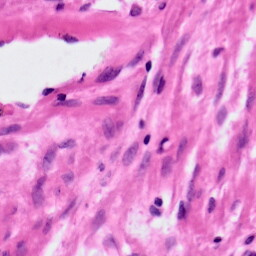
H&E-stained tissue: Ovarian